Question: I'm using Netbeans IDE with C/C++ plugin.
My code compiles without any problem.
'CURL_STATICLIB' is defined ('-DCURL_STATICLIB' also tried '#define CURL_STATICLIB').

This is all my linked libs.
I'm trying to avoid packaging the exe with multiple DLLs, so I'm trying to statically link it.
Even though after link I still get the dependency errors.
(libcurl.dll libeay32.dll)
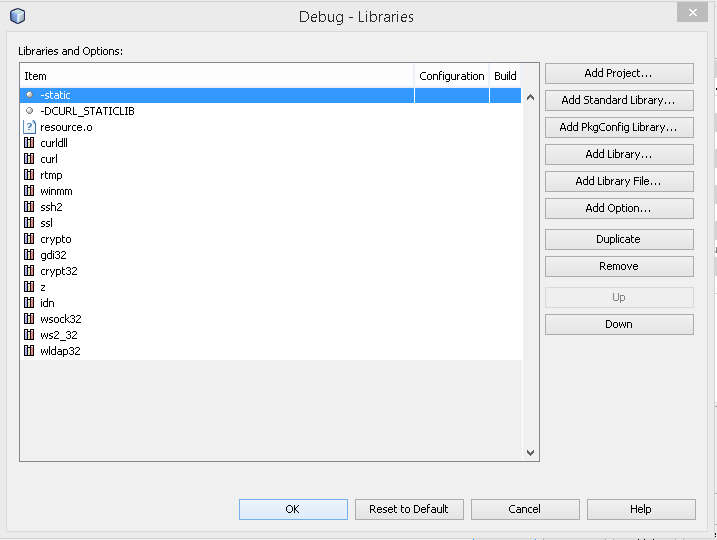
Answer: So i found out how to do it.
I just wanted to share it so maybe it could help someone :).
Go to
Right click your project > Properties > C++ Compiler > Type in Preprocessor Definitions
> HTTP_ONLY CURL_STATICLIB WITH_SSH2=STATIC
And you still need to link this libraries
> curl
ssh2
idn
ssl
crypto
wldap32
rtmp
z (Libz or zip)
ws2_32
winmm
NOTE: arrangement should be also the same
CURL_STATICLIB only didn't work for me
I did a little research on CURL compiler definitions and tried this, then it worked.